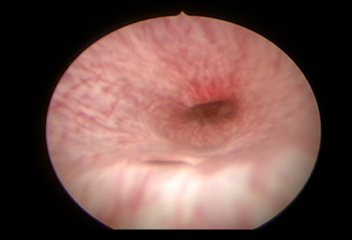
Modality: WLC
Class: Normal mucosa
Bladder cancer association: No